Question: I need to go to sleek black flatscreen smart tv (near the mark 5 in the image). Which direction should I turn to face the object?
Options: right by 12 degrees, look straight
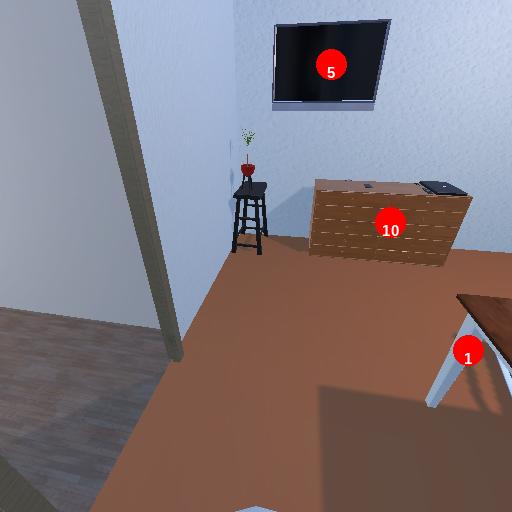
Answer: right by 12 degrees